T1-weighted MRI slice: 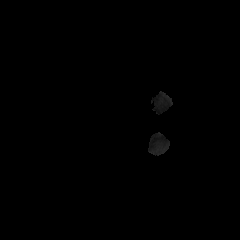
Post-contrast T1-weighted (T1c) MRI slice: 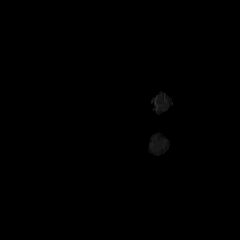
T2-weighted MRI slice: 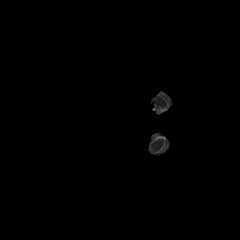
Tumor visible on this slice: no